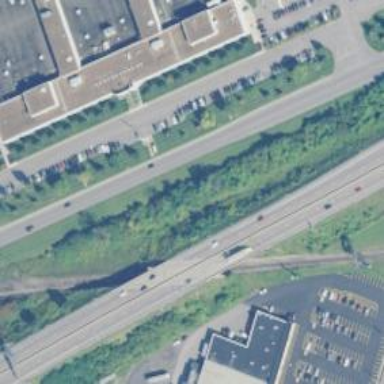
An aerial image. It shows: Bridge on trunk expressway.